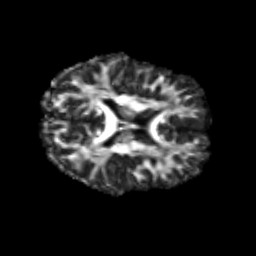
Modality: FA
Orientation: axial
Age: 23
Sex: male
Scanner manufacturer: siemens
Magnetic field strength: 3 T
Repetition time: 3.5 s
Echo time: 0.125 s